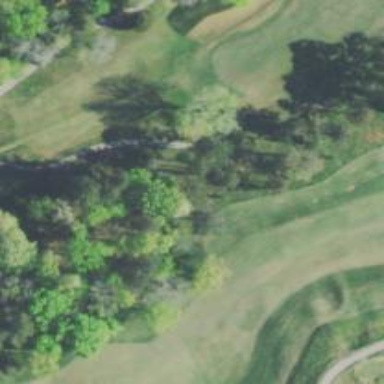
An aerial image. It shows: Service road designated as golf cart path.